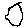
Label: hexagon